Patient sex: M
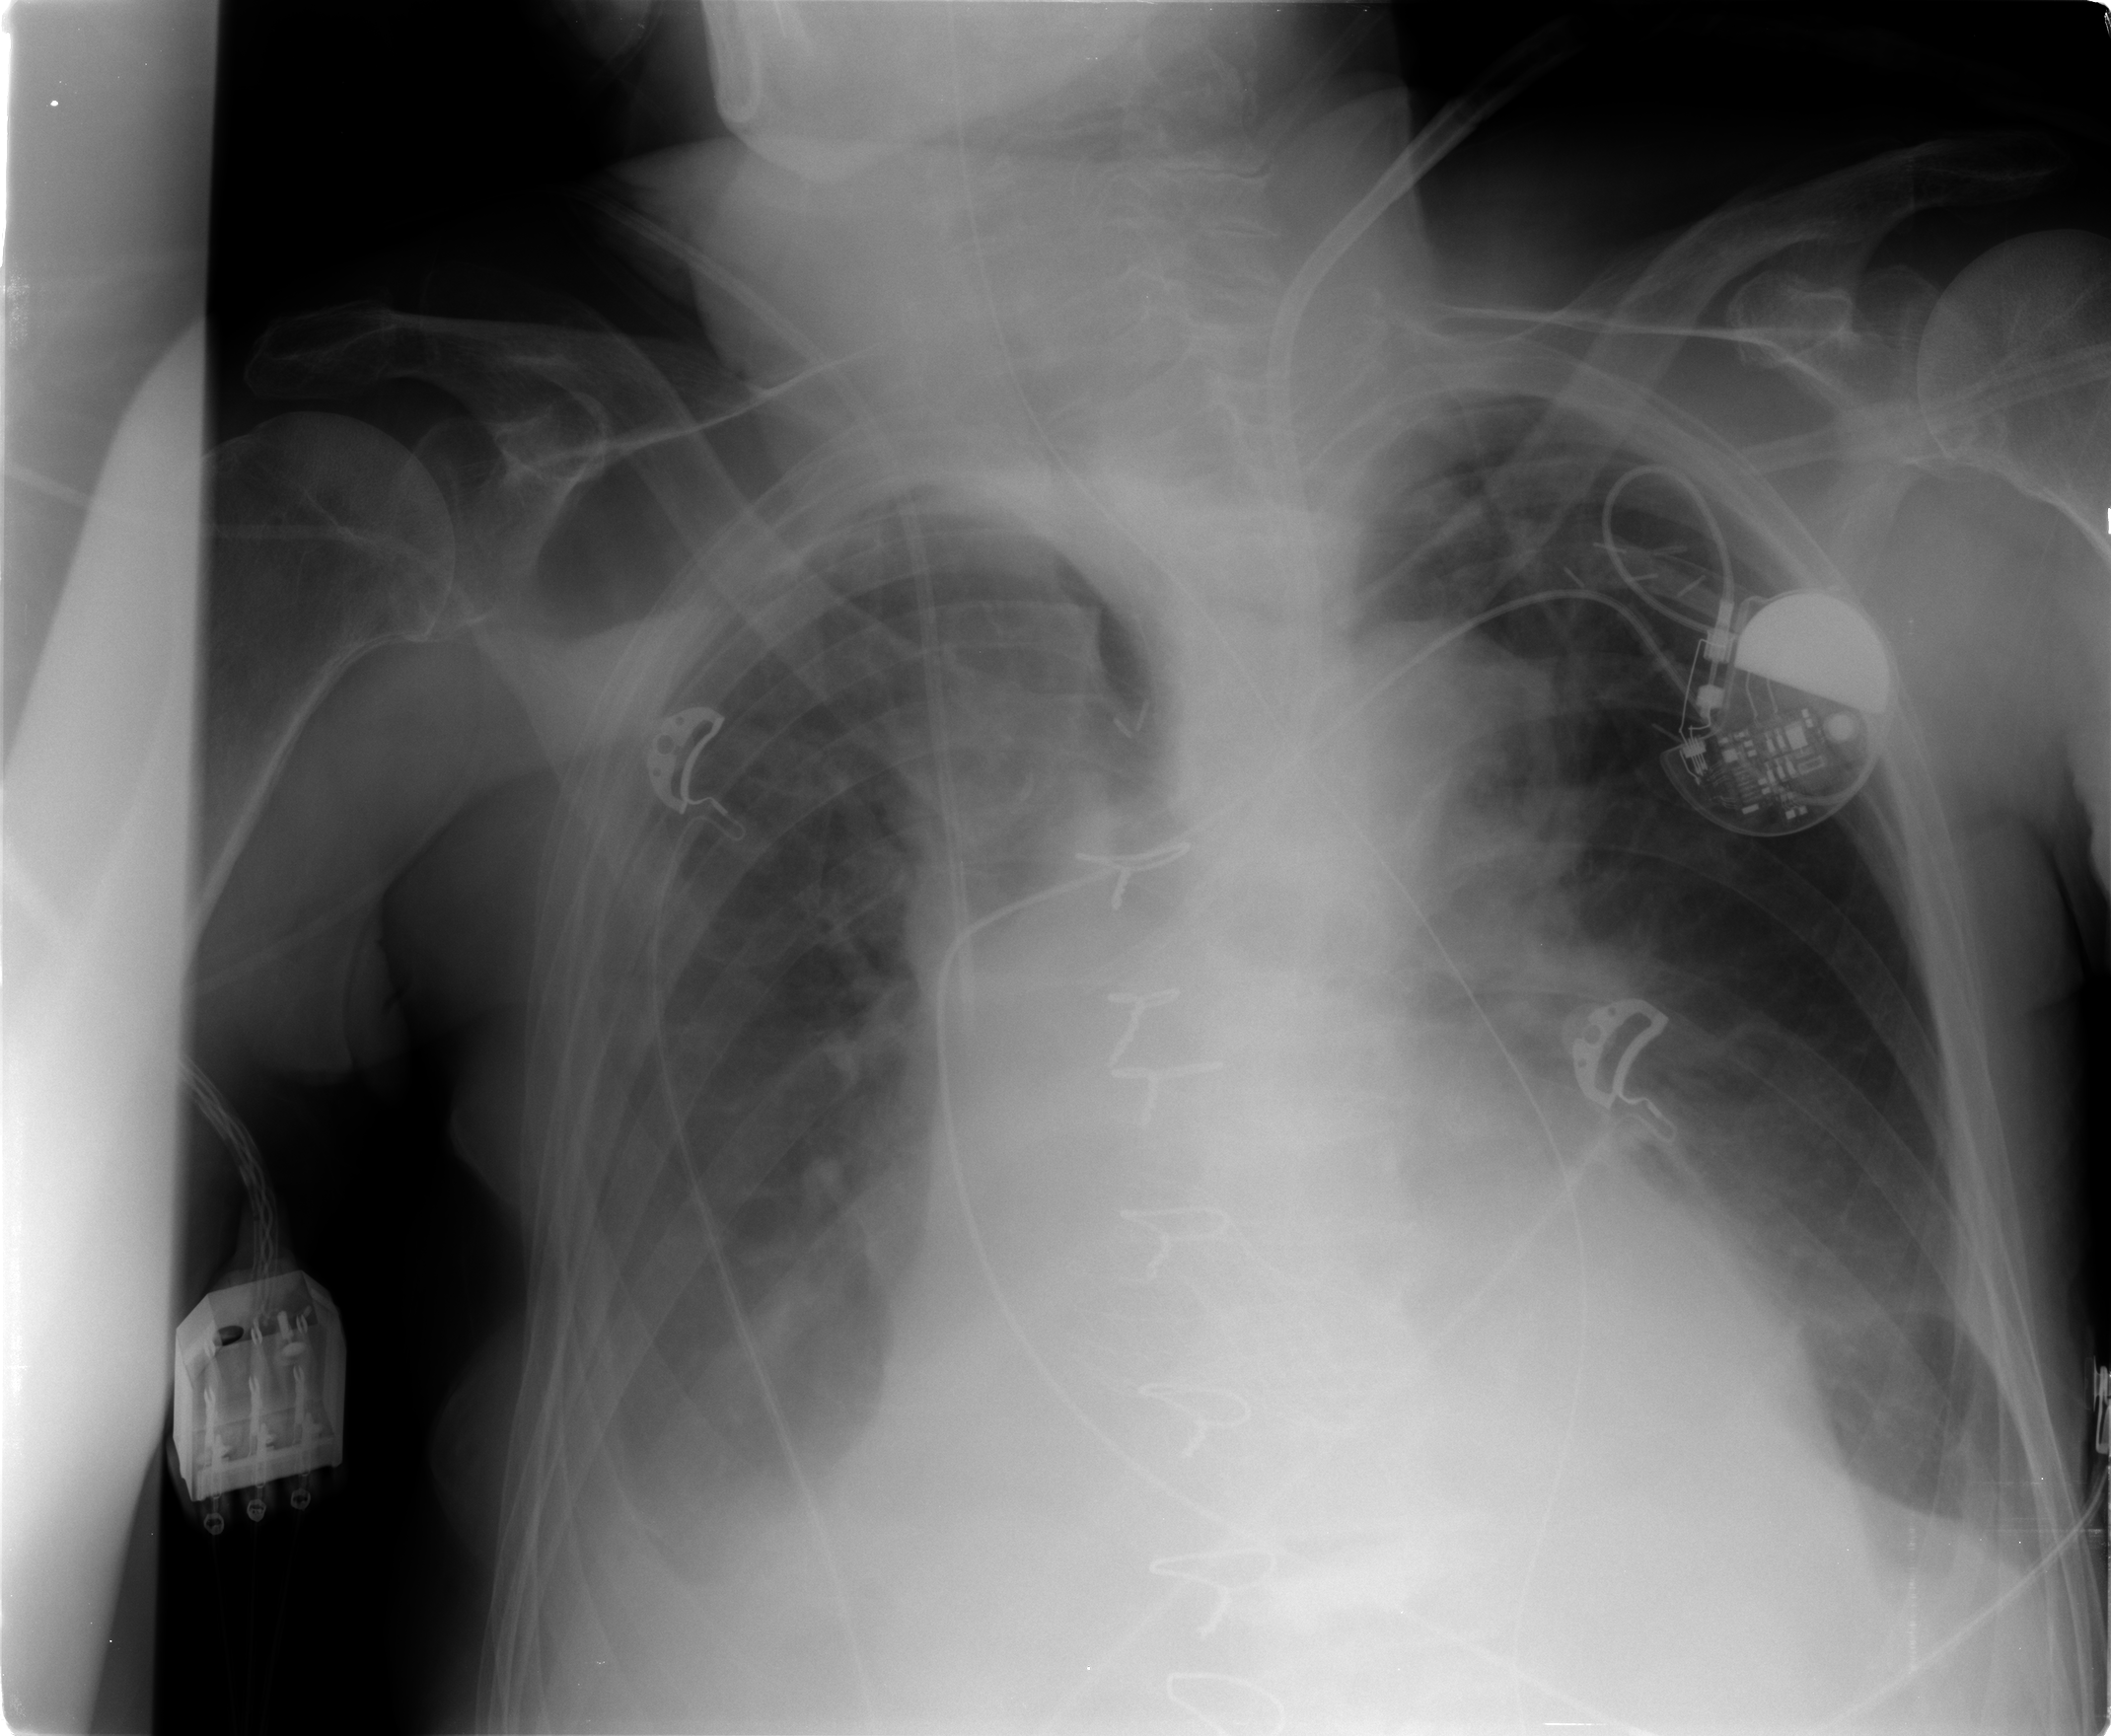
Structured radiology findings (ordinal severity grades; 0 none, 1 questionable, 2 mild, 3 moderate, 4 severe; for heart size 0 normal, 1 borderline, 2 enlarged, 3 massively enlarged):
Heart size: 2
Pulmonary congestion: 1
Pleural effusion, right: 3
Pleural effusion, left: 2
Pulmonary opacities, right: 0
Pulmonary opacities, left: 0
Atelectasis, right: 3
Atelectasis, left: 2